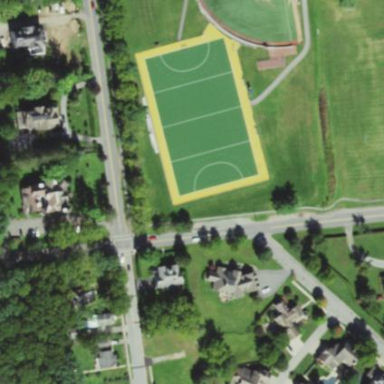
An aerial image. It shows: Pitch designated for field hockey on leisure land.